Question: Why do I have this following break point be triggered every time when I launch my application?
I added "All Exceptions" break point in my project, but I don't know what kind of exception is this. The app can keep running if I skip this break, however when running in the device, there's a crash happened couple times due to the same call stack.

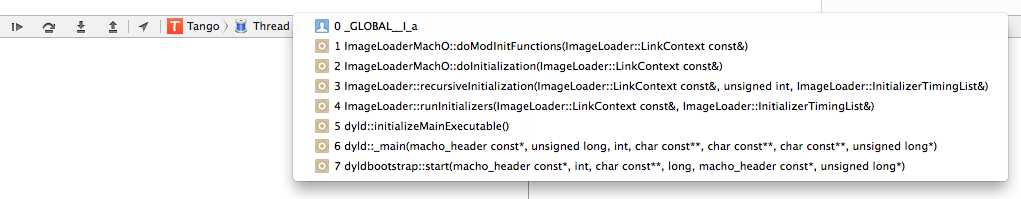
Answer: Your crash is occurring during global / static initialisation. You've probably got some unsafe code tied to the initialisation of a global variable, but it's hard to say without more context.